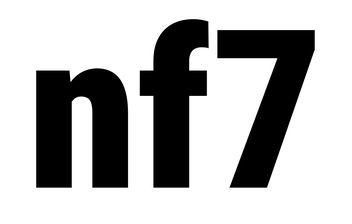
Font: Roboto_Condensed_Black